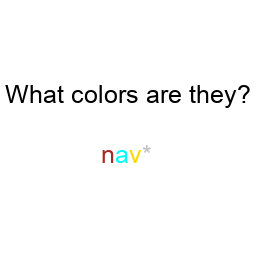
Color: brown, cyan, gold, silver
Color name shown: navy
Background color: white
Question text color: black